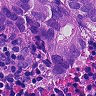
Metastatic tissue present: yes